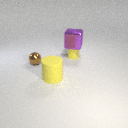
small brown metal sphere to the left of large yellow rubber cylinder